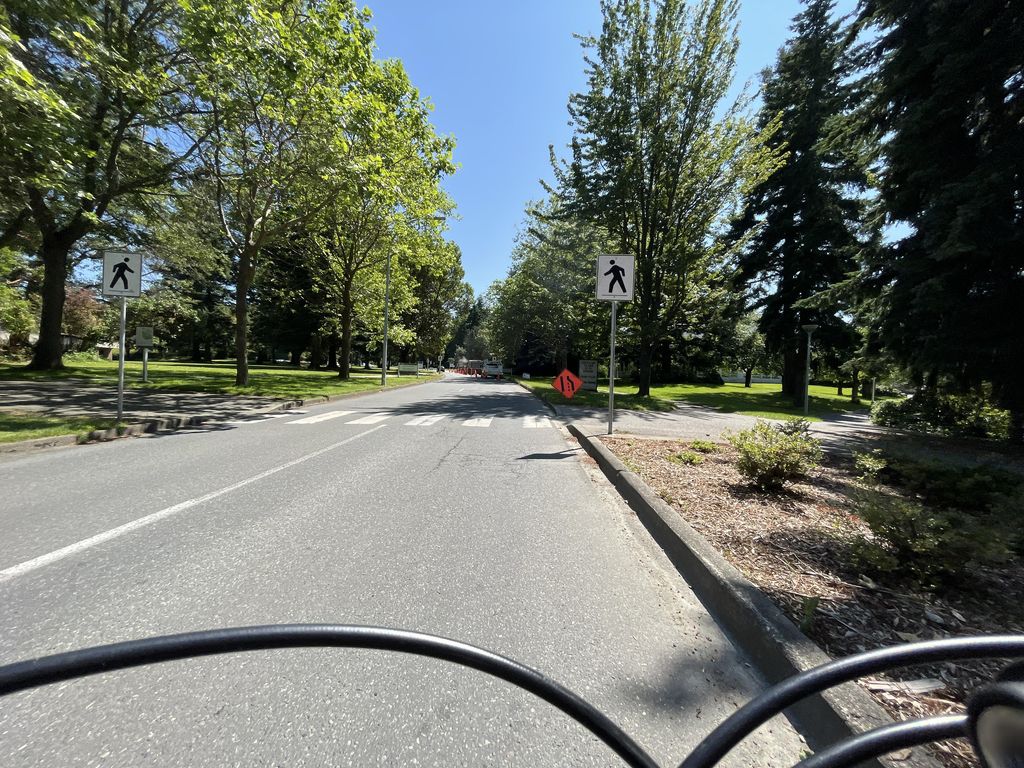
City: victoria